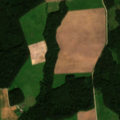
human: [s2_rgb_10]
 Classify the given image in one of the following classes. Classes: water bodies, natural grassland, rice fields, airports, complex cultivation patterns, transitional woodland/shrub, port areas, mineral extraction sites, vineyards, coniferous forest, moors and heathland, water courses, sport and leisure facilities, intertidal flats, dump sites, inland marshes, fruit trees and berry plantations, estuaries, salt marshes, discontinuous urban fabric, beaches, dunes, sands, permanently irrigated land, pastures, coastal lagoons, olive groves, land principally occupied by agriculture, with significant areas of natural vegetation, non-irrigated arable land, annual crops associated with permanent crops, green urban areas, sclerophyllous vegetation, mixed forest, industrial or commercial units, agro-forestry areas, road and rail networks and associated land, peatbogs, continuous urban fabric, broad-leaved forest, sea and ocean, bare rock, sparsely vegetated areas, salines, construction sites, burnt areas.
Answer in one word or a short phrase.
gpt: non-irrigated arable land, pastures, land principally occupied by agriculture, with significant areas of natural vegetation, broad-leaved forest, coniferous forest, mixed forest